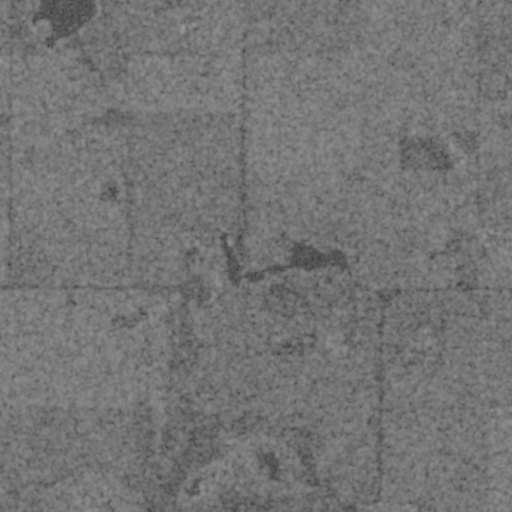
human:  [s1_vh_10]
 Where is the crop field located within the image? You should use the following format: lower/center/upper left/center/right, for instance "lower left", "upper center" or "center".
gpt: The crop field is located in the center left of the image.
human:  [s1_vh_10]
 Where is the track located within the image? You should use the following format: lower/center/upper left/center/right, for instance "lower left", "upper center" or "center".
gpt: There is no track in the image.

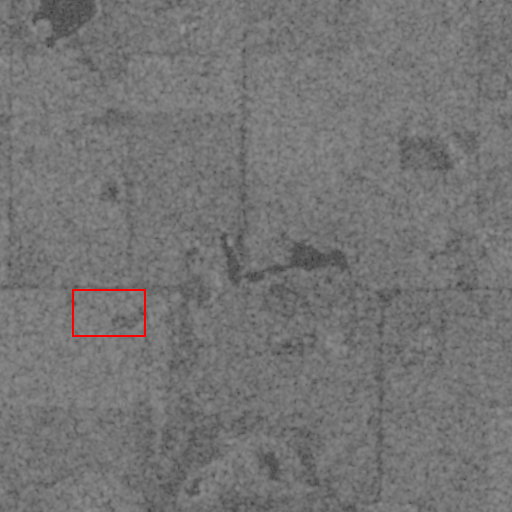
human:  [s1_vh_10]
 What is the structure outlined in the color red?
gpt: The structure outlined in red is a crop field.
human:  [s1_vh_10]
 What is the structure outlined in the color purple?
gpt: There is no purple outline.